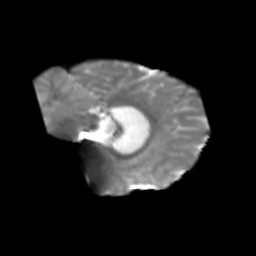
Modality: T2w
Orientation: sagittal
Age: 26
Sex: female
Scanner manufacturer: siemens
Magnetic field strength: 3 T
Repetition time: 1.8 s
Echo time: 0.07 s